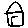
Label: house